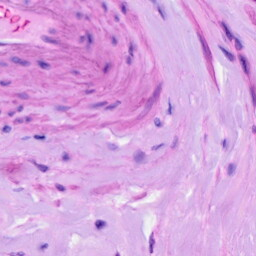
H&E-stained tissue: Ovarian